Первое устройство, вырабатывающее электричество для бакена за счёт энергии морских волн, было создано в 1964 году. Схема бакена показана на рисунке.  Воздух сначала засасывается при опускании поршня через клапан $K_{2}$, затем сжимается и впускается в рабочую полость через клапан $K_{1}$. Когда поверхность воды опускается, клапан $K_{1}$ закрыт, а клапан $K_{2}$ открыт. За один раз засасывается $V_{1}=0.233~м^{3}$ воздуха при давлении $p_{1}=1.0 \cdot 10^{5}~Па$ и температуpe $t_{1}=7^{\circ}~С$. Когда поверхность воды начинает подниматься, клапан $K_{2}$ закрывается и воздух адиабатически сжимается поршнем до давления $p_{2}=6.0 \cdot 10^{5}~Па$. После этого открывается клапан $K_{1}$, и поршень продолжает двигаться вверх до тех пор, пока весь воздух не будет вытолкнут в рабочую полость. При этом воздух в рабочей полости приводит в движение турбину и генератор, вырабатывающий электричество. После открытия клапана $K_{1}$ давление воздуха над поршнем остаётся приблизительно неизменным.
Пренебрегая массой поршня и трением между поршнем и стенкой, определите, какую работу за один цикл совершает вода при подъёме поршня. Воздух можно считать идеальным двухатомным газом, для которого $\gamma=C_{p} / C_{V}=7 / 5$. Универсальная газовая постоянная: $R=8.31~Дж/(моль \cdot К)$.
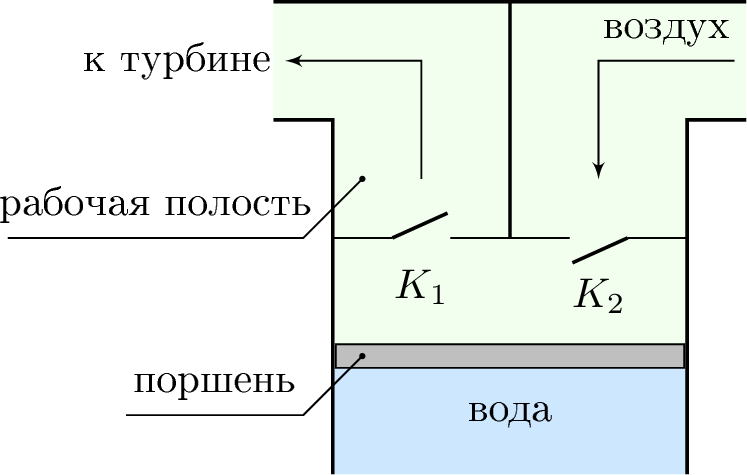
Решение: Работа, произведённая водой, может быть представлена в виде двух слагаемых: $A_{1}$ и $A_{2}$. 1. На первом этапе происходит адиабатическое сжатие воздуха от первоначального объема $V_{1}$ до конечного объема, который мы обозначим за $V_{2}$: $$ \mathrm{A}_{1}=\Delta U=\nu C_{V} \Delta T=\frac{5}{2} \nu R\left(T_{2}-T_{1}\right), $$ где $\nu$ - количество газа над поршнем. Уравнение адиабаты: $$ \frac{p_{1}}{p_{2}}=\left(\frac{V_{2}}{V_{1}}\right)^{7 / 5}, $$ откуда $$ \frac{T_{2}}{T_{1}}=\frac{p_{2} V_{2}}{p_{1} V_{1}}=\frac{p_{2}}{p_{1}}\left(\frac{p_{1}}{p_{2}}\right)^{5 / 7}. $$ Таким образом, $$ T_{2}=T_{1}\left(\frac{p_{2}}{p_{1}}\right)^{2 / 7} \approx 280 \cdot 6^{2 / 7} \approx 468~К. $$ Число молей $$ \nu=\frac{p_{1} V_{1}}{R T_{1}} \approx 10~моль. $$ Подставляя найденные значения в выражение для $A_{1}$ , получим $A_{1}=38.9~кДж$. 2. Так как давление после открытия клапана $K_{1}$ не изменяется, то второй процесс изобарный: $$ A_{2}=p_{2} \Delta V=p_{2} V_{2}=p_{2} V_{1}\left(\frac{p_{1}}{p_{2}}\right)^{5 / 7}=38.9~кДж. $$ Окончательно получим: $A=A_{1}+A_{2}=77.8~кДж$.
Ответ: $A=77.8~кДж$
Темы:
T, Термодинамика, Всероссийские, Циклы, Реальная механическая система, Изопроцессы